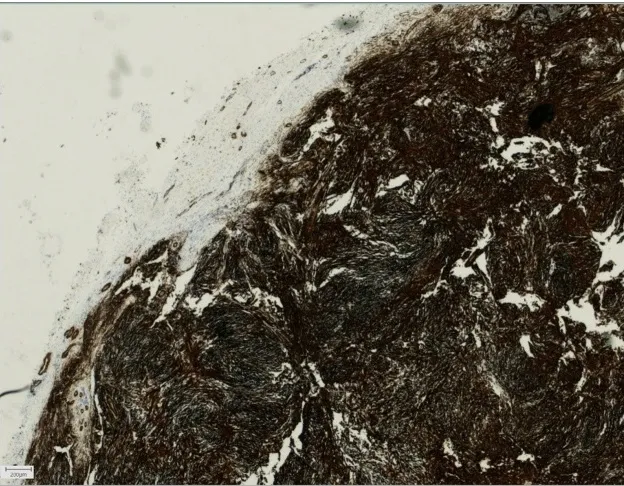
Immunohistochemistry with strong positive reaction for smooth muscle actin (SMA, x25).
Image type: pathology (immunostaining)